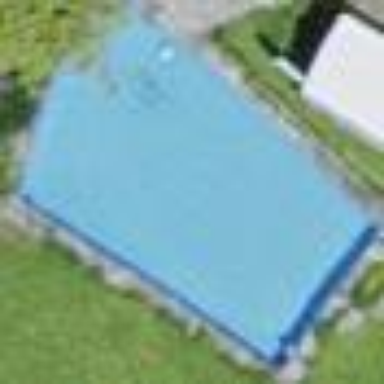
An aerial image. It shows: Swimming pool located in leisure land.